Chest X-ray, PA view. Patient: 11 years old, sex F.
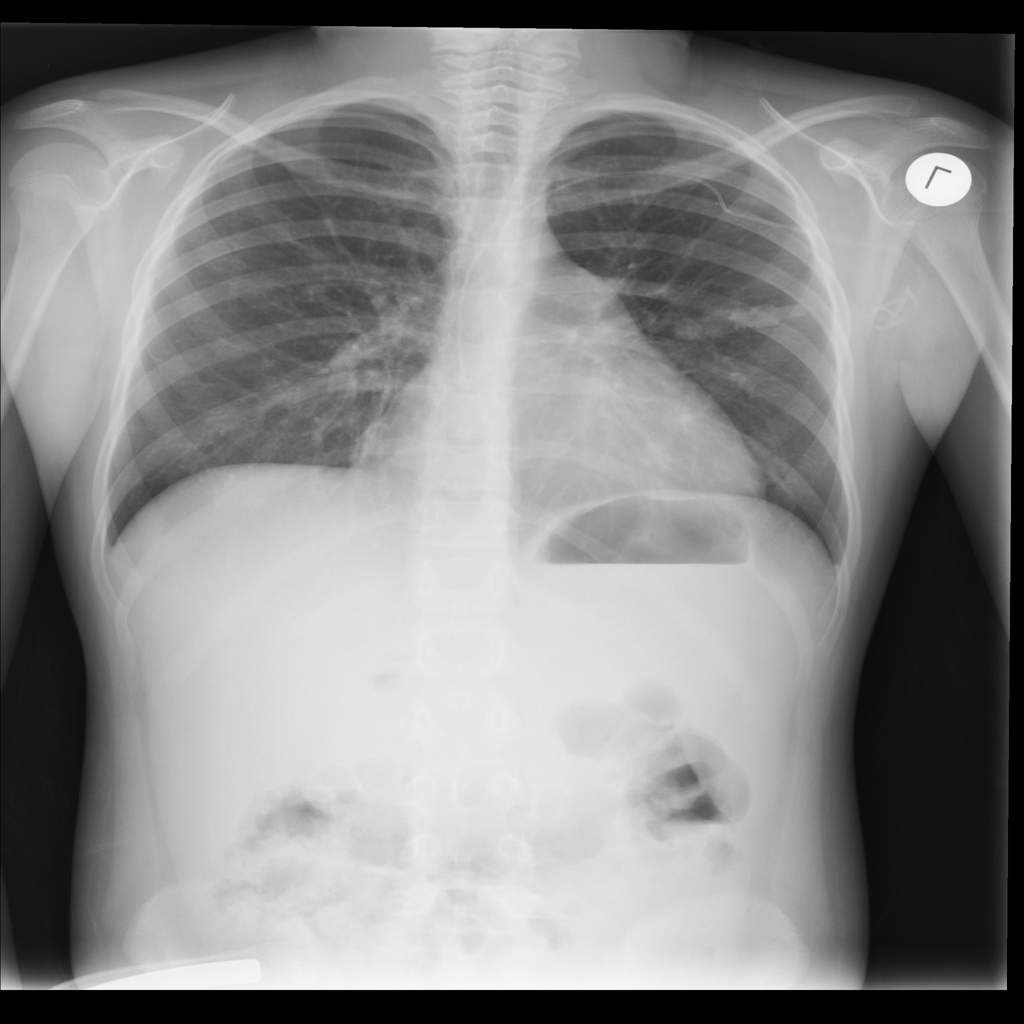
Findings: Infiltration, Nodule, Pneumonia